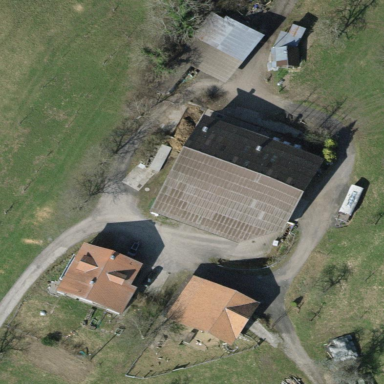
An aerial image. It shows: Farmyard in rural farm setting.